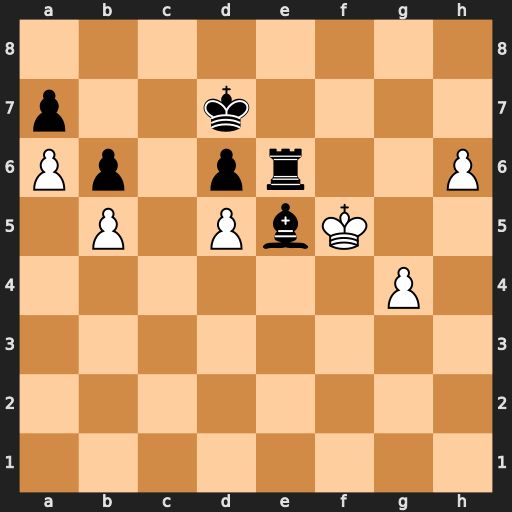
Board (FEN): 8/p2k4/Pp1pr2P/1P1PbK2/6P1/8/8/8
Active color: w
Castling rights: -
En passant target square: -
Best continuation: dxe6+ Ke7 g5 Bc3 g6